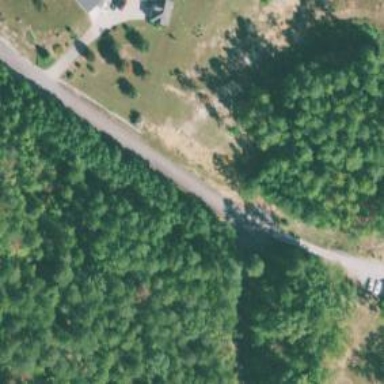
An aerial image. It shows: Residential road with asphalt surface. It is court type road.